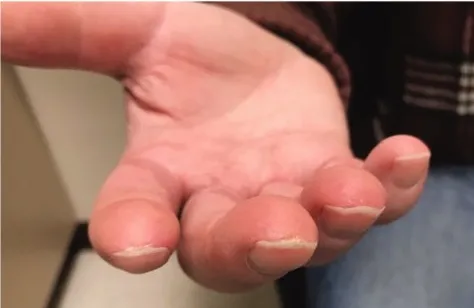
(a,b) Evidence of healed digital ulcerations at 3-month follow-up.
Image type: medical_photograph (skin_photograph)